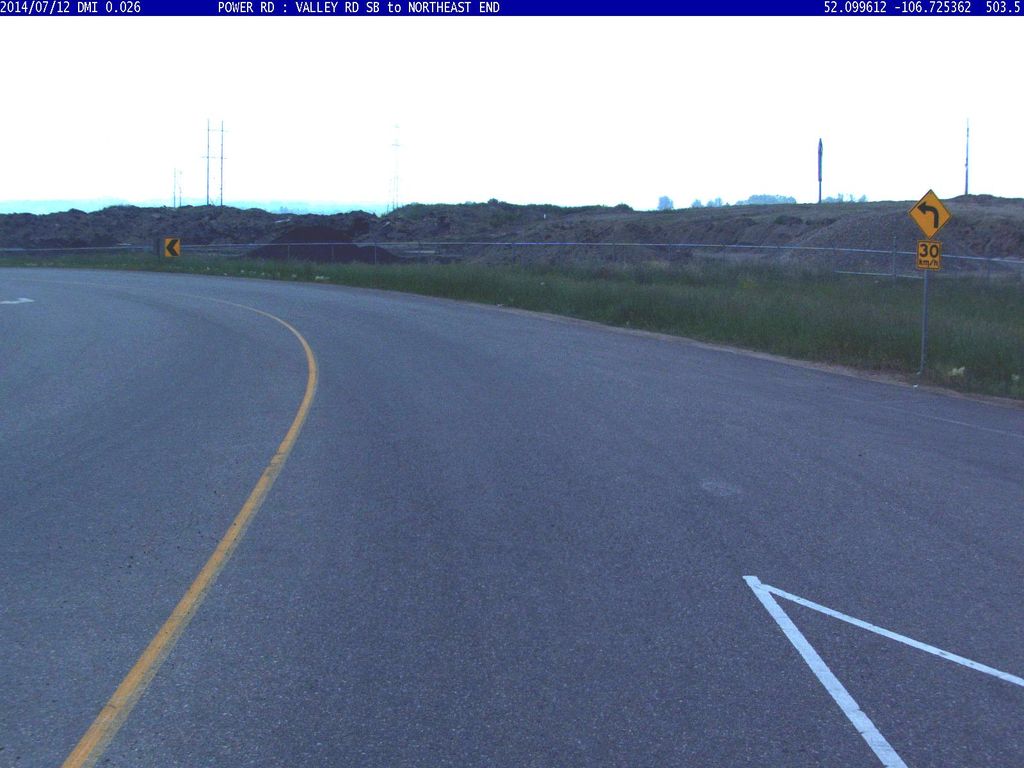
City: saskatoon